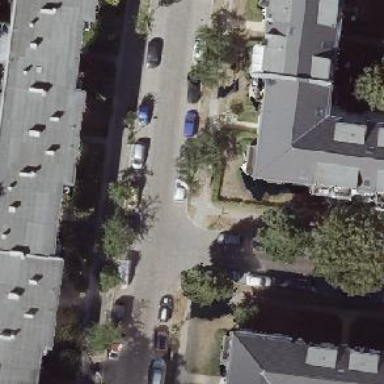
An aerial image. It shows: Residential road with parallel parking lanes on both sides. There are sidewalks on both sides of the road with sett surface.